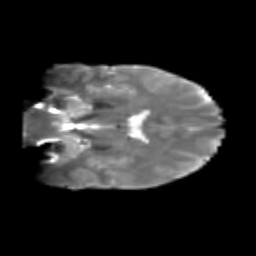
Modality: T2w
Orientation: coronal
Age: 27
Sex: male
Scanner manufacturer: siemens
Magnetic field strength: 3 T
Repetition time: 1.8 s
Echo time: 0.07 s